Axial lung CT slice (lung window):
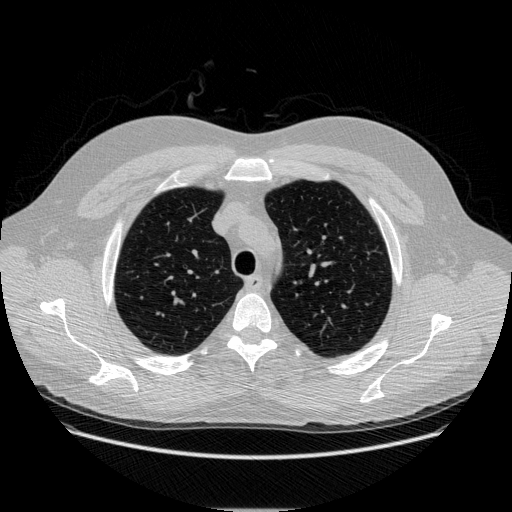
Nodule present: no